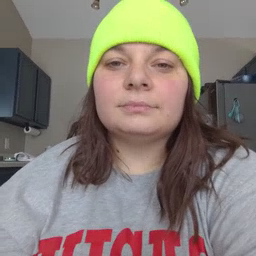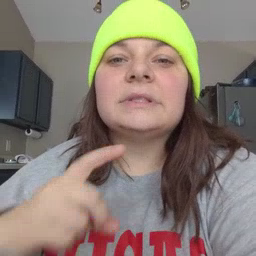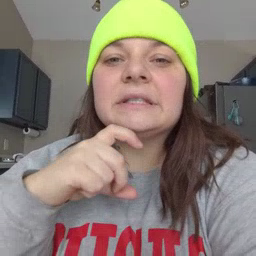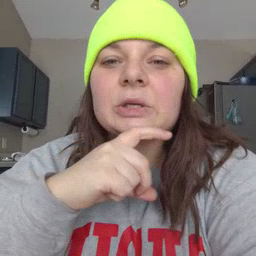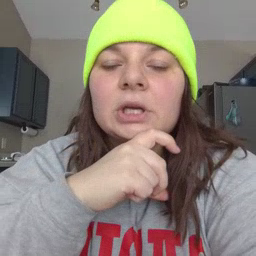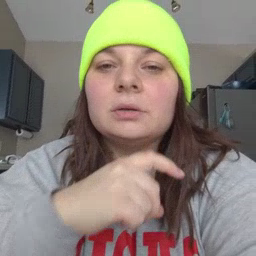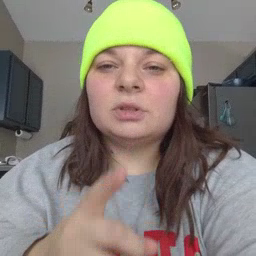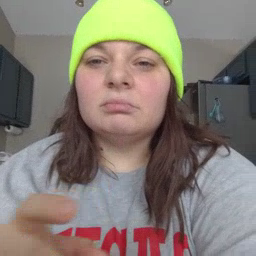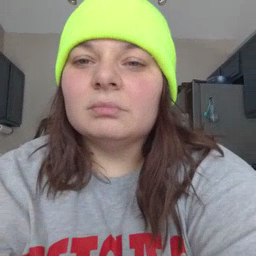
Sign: cereal